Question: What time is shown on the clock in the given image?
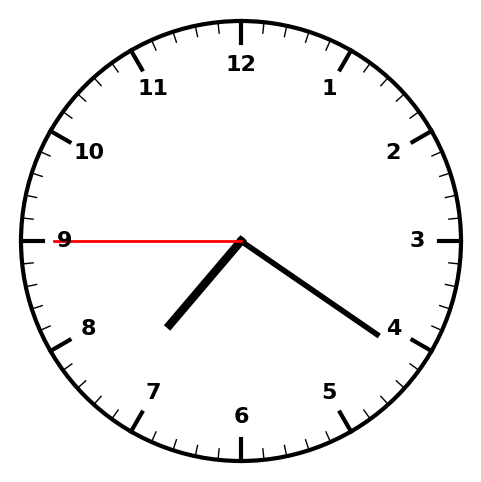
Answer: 07:20:45